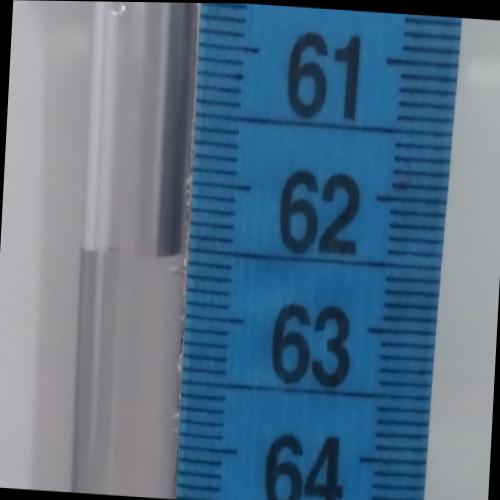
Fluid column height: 62.6 cm